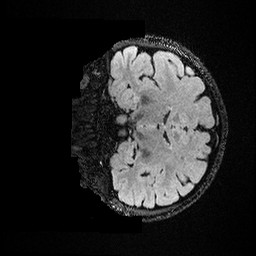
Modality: FLAIR
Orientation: coronal
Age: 24
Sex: female
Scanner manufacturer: ge
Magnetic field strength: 3 T
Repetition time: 4.802 s
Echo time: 0.1171 s